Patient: sex M, age 80
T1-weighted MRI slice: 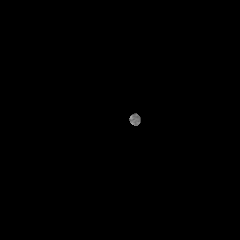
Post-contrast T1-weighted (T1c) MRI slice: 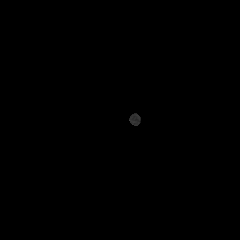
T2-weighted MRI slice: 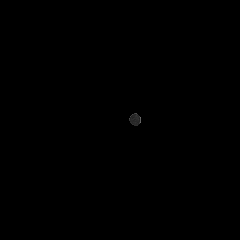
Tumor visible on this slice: no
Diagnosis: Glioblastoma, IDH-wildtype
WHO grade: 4